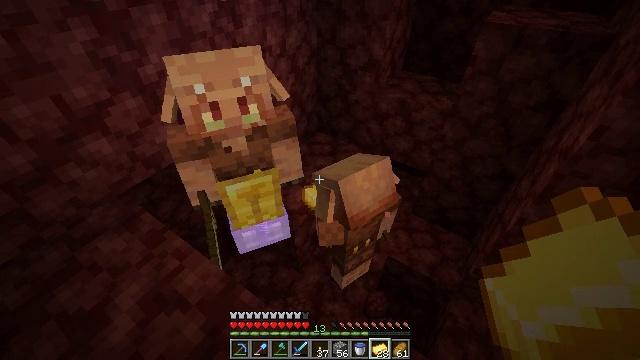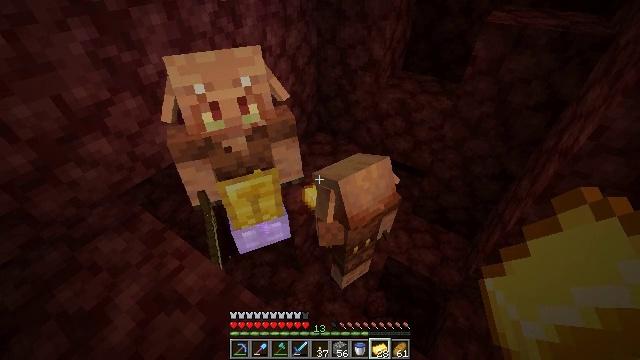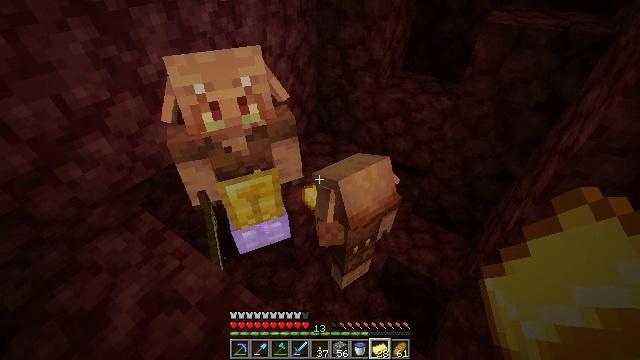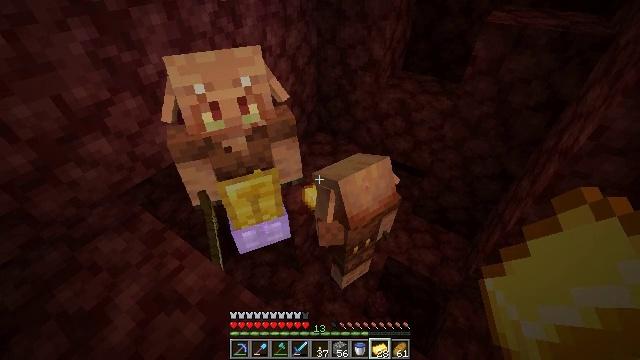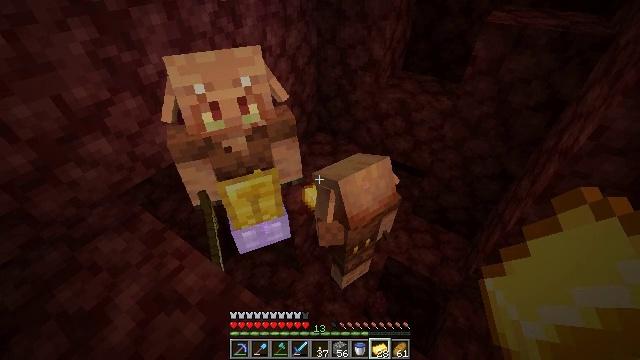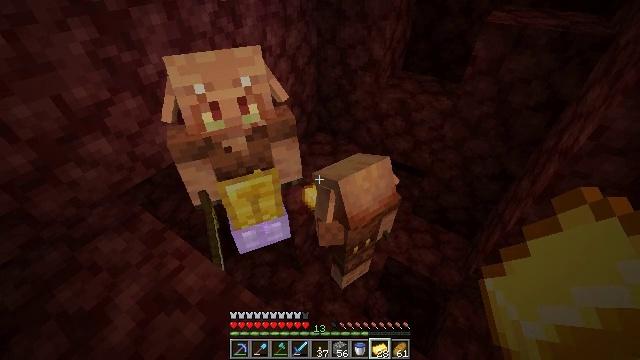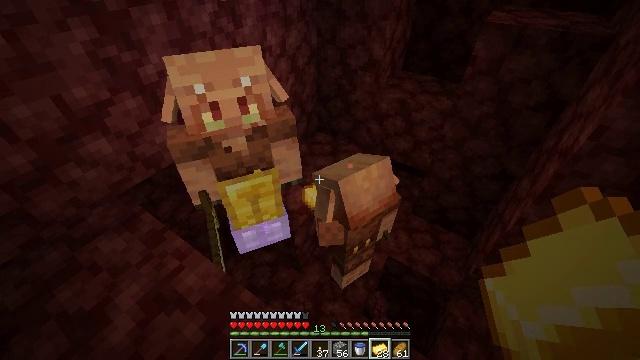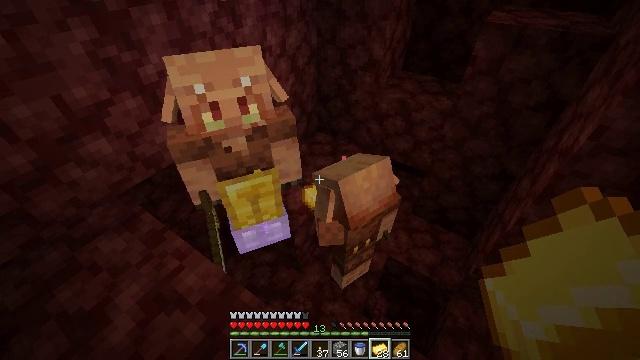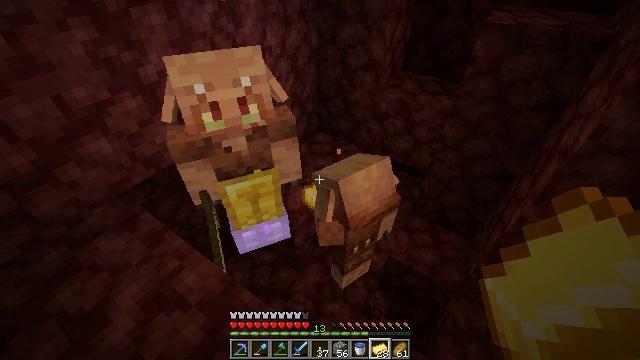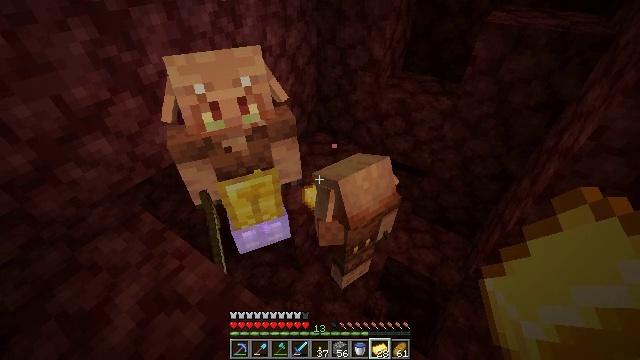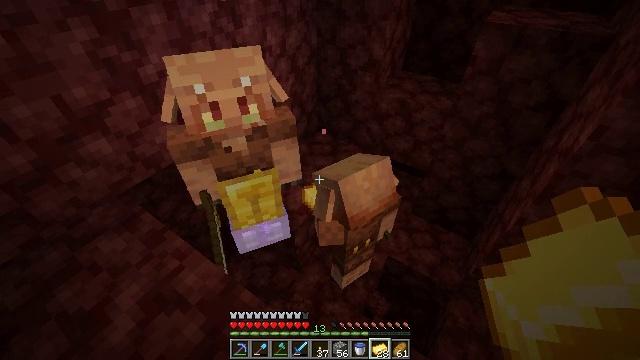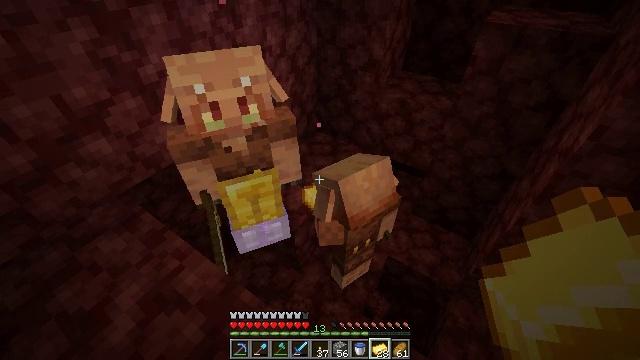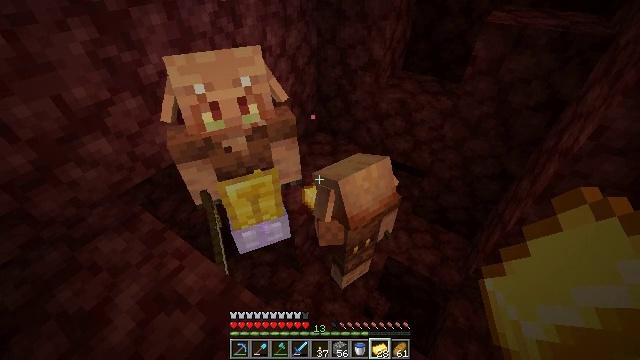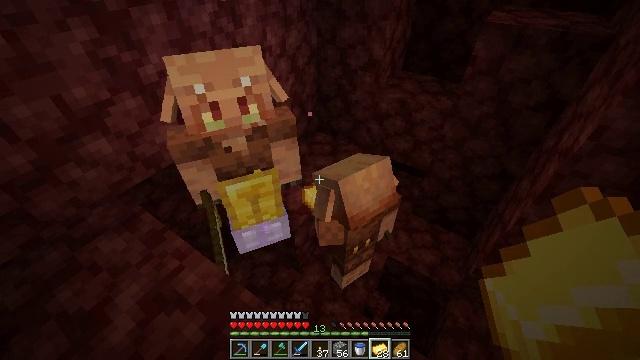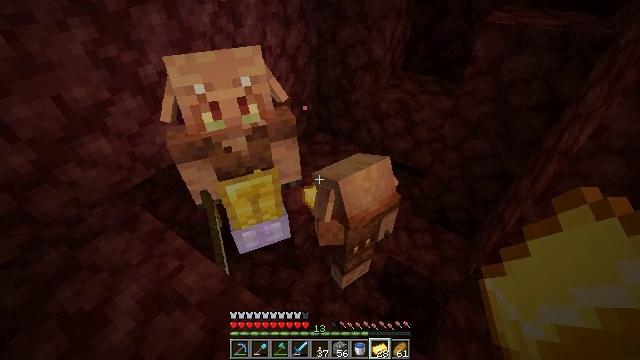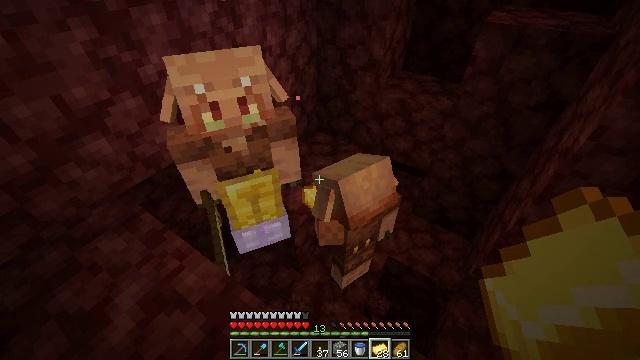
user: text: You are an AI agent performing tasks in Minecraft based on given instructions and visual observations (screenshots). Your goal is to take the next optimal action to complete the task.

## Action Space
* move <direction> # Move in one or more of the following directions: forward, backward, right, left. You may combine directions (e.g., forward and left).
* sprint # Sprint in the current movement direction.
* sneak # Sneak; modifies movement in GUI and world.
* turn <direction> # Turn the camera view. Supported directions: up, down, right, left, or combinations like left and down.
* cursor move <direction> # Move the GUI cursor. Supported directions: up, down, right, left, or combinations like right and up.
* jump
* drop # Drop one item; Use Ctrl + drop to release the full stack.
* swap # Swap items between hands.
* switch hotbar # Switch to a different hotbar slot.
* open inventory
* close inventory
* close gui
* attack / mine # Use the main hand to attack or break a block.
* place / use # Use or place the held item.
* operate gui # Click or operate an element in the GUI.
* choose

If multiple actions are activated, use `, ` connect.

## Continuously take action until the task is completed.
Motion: motion action
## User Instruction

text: Drop a gold ingot.
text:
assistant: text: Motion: no_op
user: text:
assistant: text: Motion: no_op
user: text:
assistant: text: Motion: no_op
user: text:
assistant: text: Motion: no_op
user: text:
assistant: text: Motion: no_op
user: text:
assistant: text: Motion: no_op
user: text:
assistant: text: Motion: no_op
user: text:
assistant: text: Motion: no_op
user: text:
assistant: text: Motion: no_op
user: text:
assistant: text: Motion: no_op
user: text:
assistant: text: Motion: no_op
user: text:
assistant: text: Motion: no_op
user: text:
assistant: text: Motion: no_op
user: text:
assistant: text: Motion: no_op
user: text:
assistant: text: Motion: no_op
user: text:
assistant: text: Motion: no_op
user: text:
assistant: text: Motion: no_op
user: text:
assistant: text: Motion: no_op
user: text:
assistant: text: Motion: no_op
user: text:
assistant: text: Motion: no_op
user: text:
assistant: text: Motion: no_op
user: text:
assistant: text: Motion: no_op
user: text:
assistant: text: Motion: turn right and down
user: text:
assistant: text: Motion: turn right and down
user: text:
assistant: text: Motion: turn right and down
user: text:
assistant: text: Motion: turn right and down
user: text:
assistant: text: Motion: turn right
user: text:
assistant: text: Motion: no_op
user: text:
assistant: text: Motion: no_op
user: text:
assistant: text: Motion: no_op